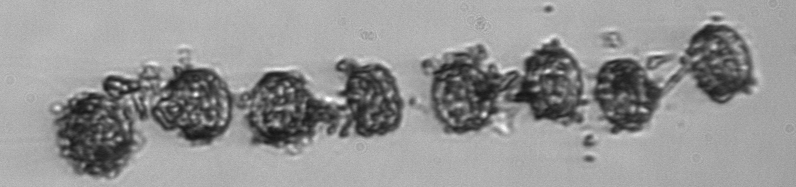
Label: Thalassiosira_TAG_external_detritus